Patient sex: M
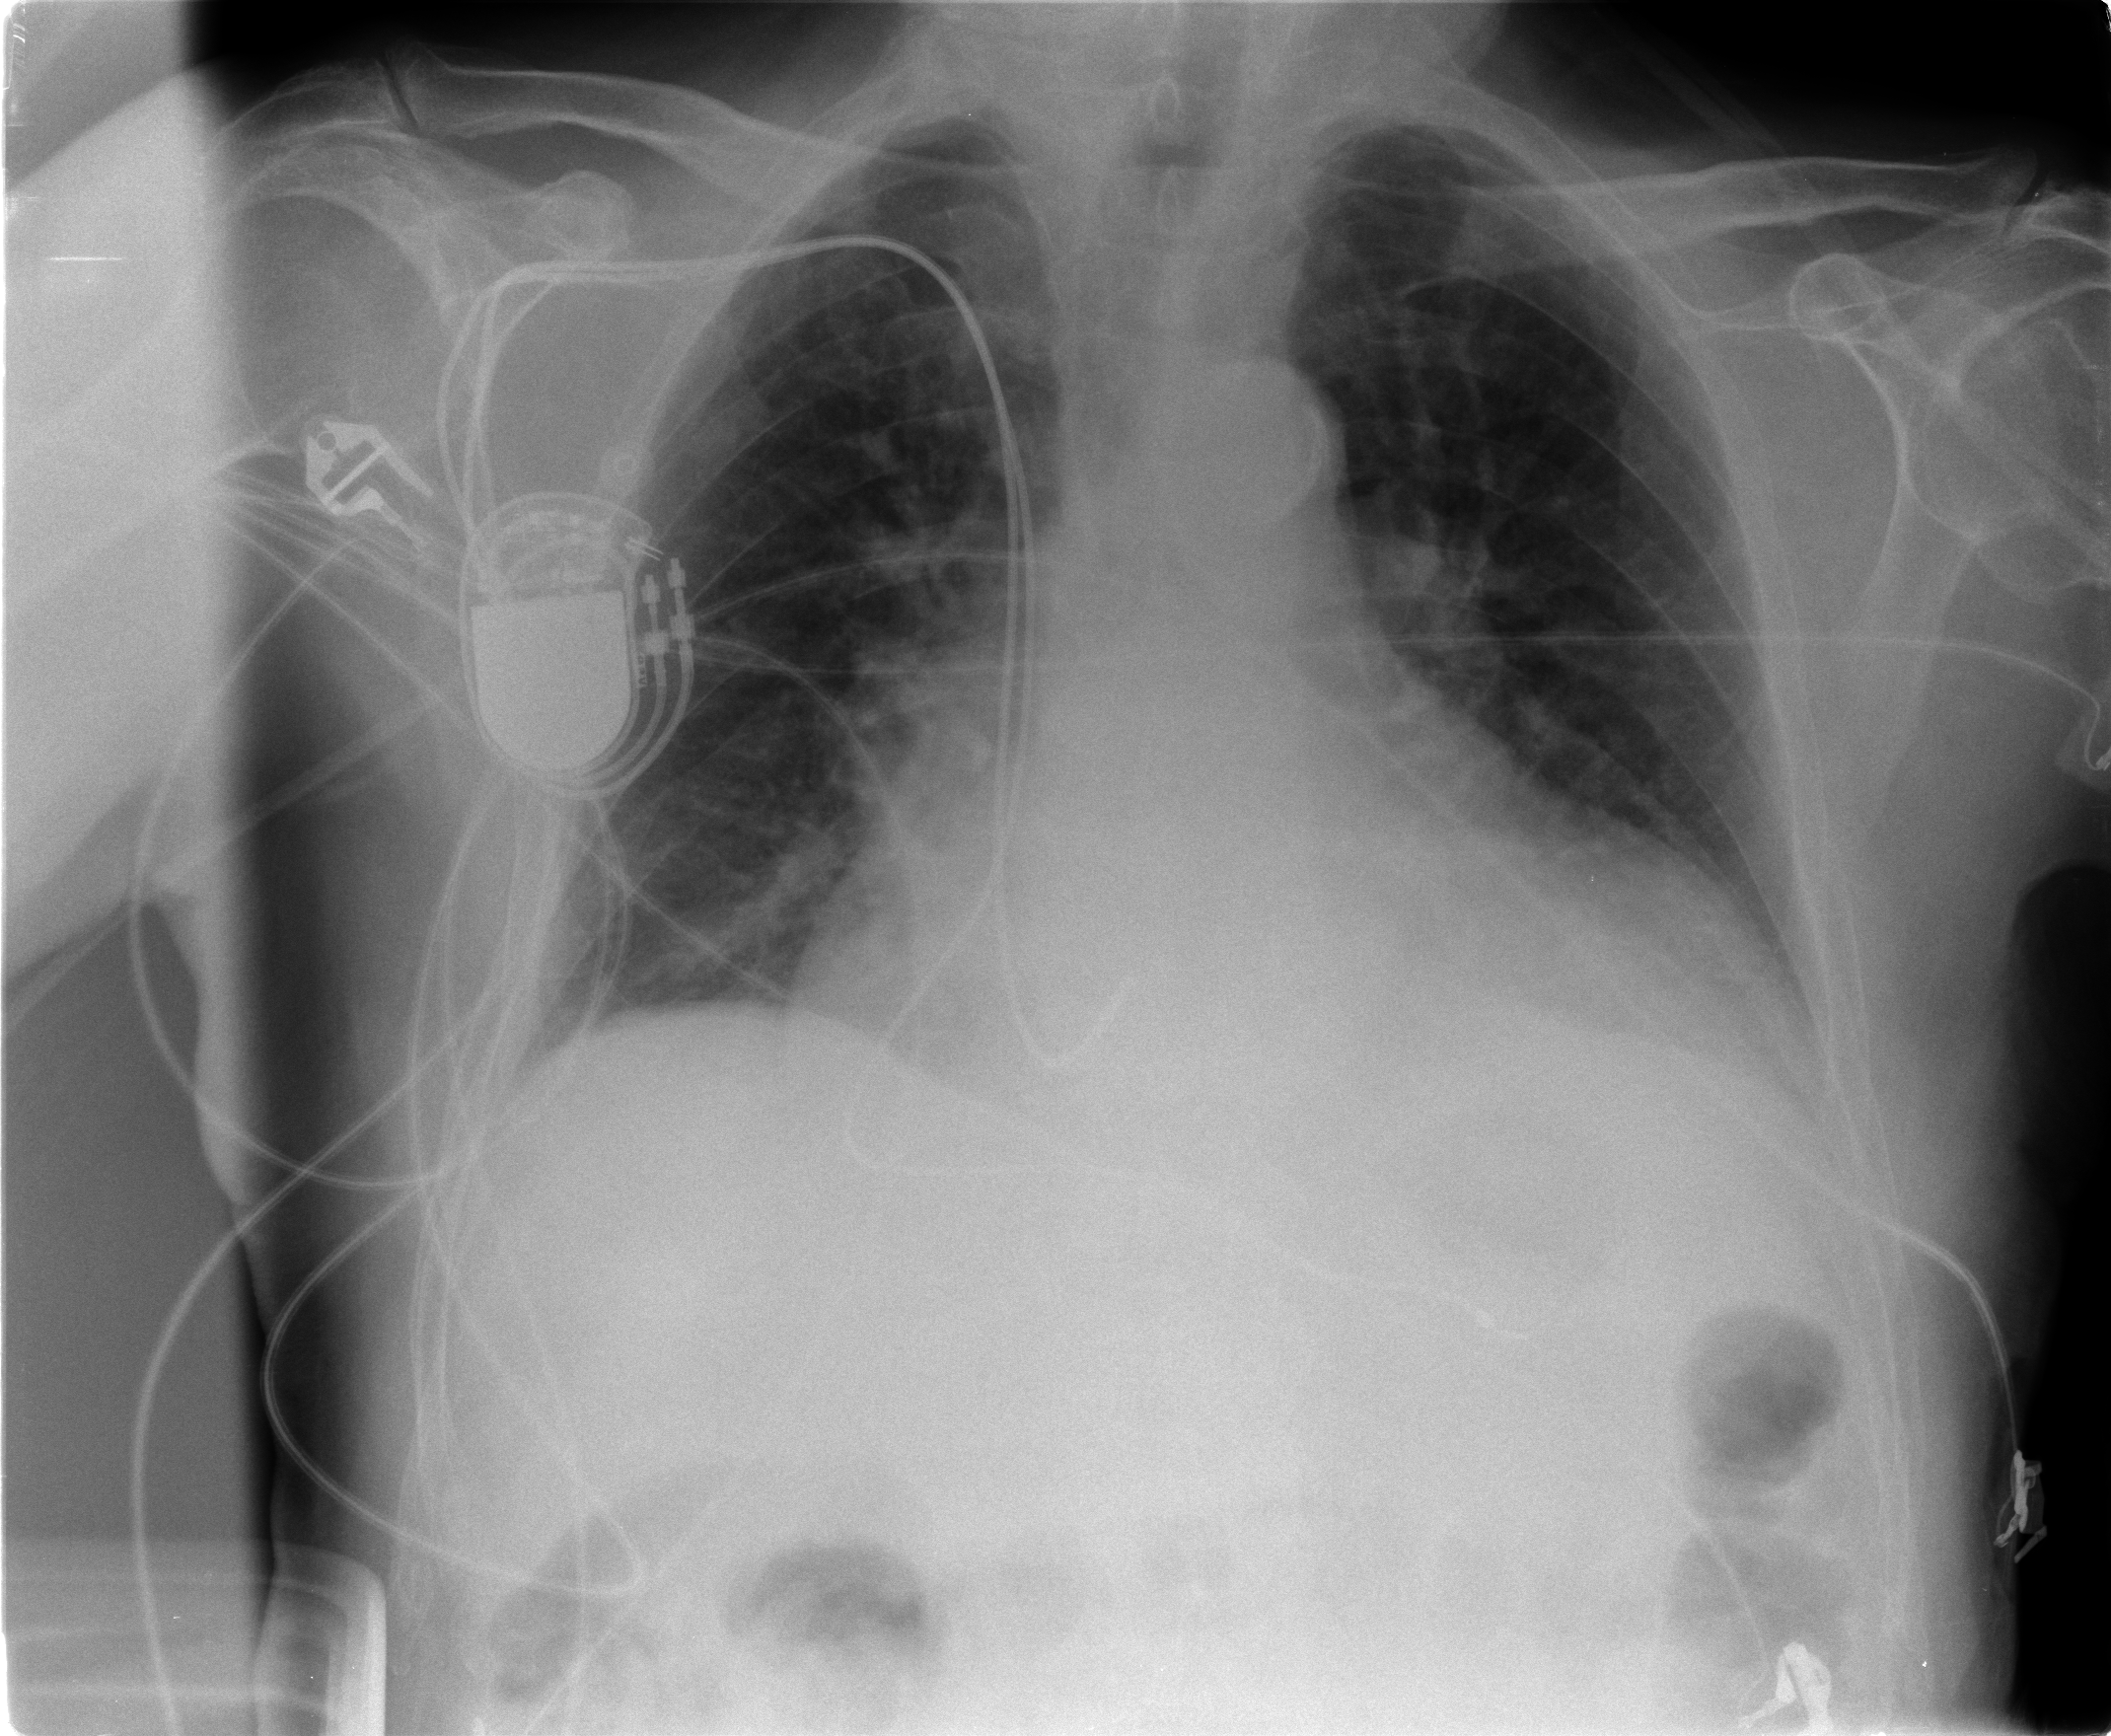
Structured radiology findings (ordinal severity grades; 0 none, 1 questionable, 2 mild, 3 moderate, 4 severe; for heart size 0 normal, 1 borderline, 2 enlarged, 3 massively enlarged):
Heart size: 2
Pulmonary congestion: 2
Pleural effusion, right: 0
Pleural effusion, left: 0
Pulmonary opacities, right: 1
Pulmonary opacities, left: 0
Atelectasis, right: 2
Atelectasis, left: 2